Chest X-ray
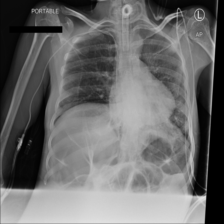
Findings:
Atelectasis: negative
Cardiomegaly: negative
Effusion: negative
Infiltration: positive
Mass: negative
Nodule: negative
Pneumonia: negative
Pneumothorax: negative
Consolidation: negative
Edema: negative
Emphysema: negative
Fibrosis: negative
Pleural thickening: negative
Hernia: negative